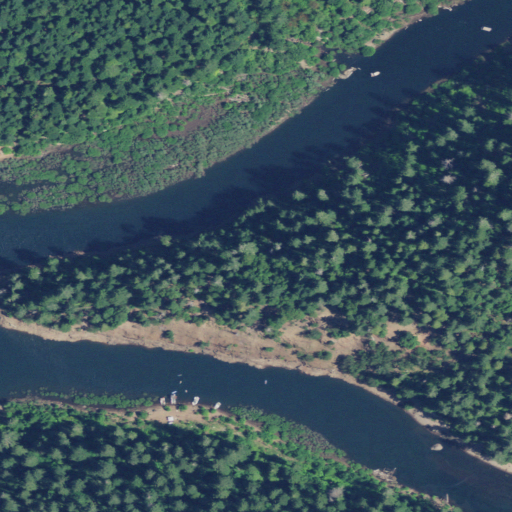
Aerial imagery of valley in Oregon named Skookum Gorge containing evergreen forest, shrub, open water, grassland, herbaceous wetlands, woody wetlands, and barren land